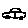
Label: car